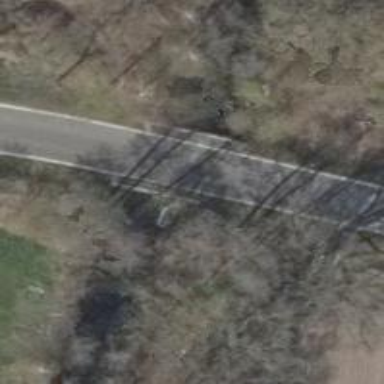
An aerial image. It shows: Secondary road with asphalt surface passing over bridge.